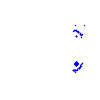
Particle: pion